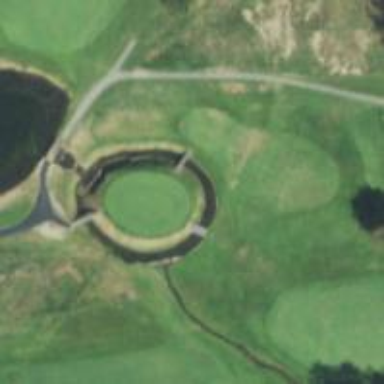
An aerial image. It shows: View of golf hole.